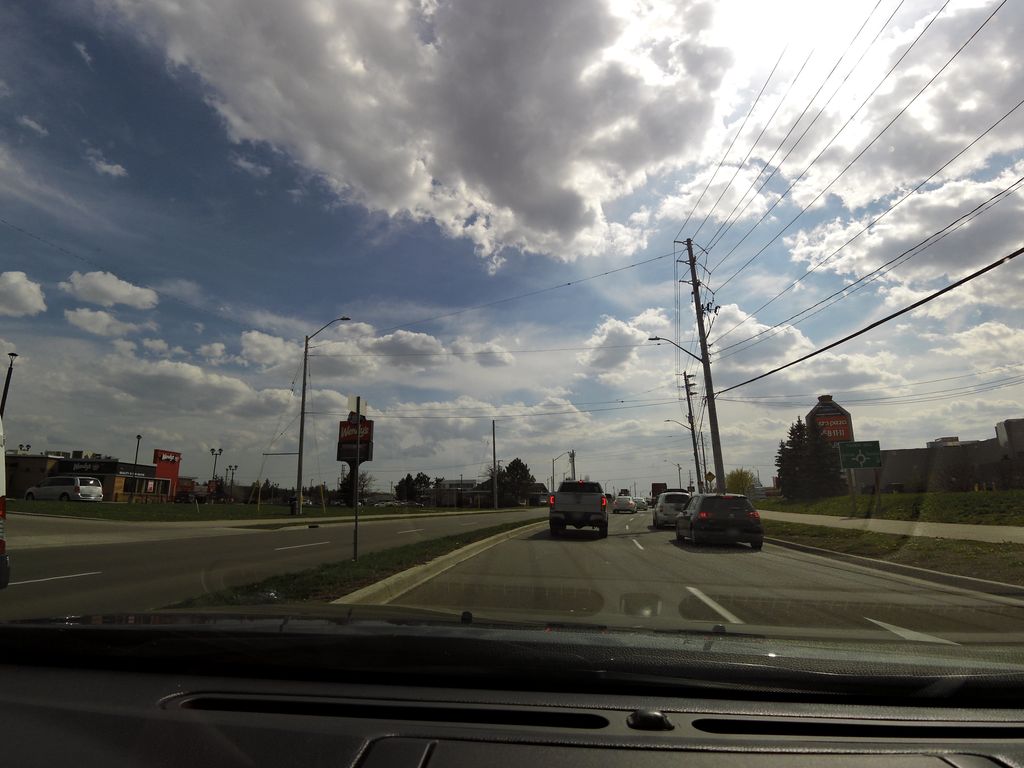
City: kitchener-waterloo